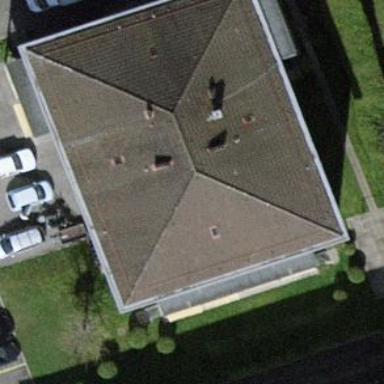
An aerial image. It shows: Apartment building with hipped roof.